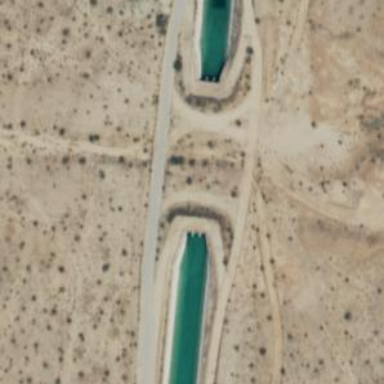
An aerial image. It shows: Culvert tunnel passing under canal.